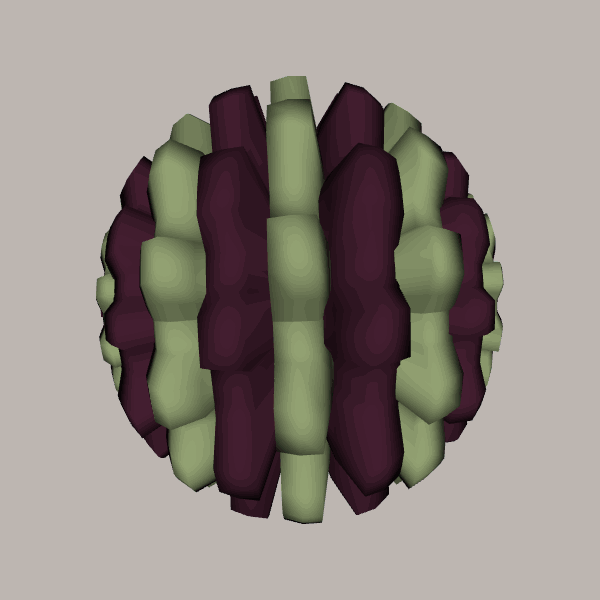
Background: light